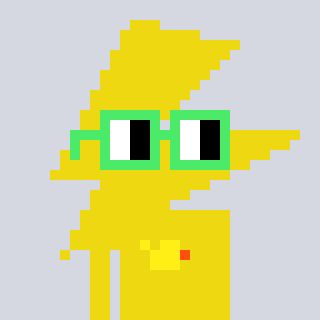
a pixel art character with square light green glasses, a lightning bolt-shaped head and a yellow-colored body on a cool background